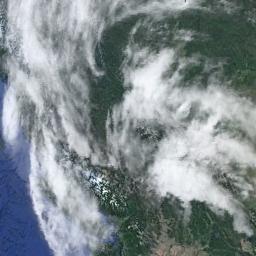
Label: cloud